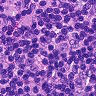
Metastatic tissue present: no